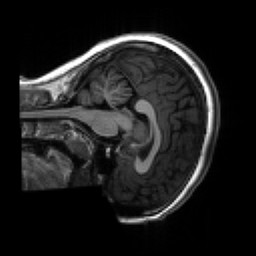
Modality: T1w
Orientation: sagittal
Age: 18
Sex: female
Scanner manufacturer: siemens
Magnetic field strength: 3 T
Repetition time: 2.3 s
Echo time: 0.00267 s